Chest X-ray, AP view. Patient: 22 years old, sex F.
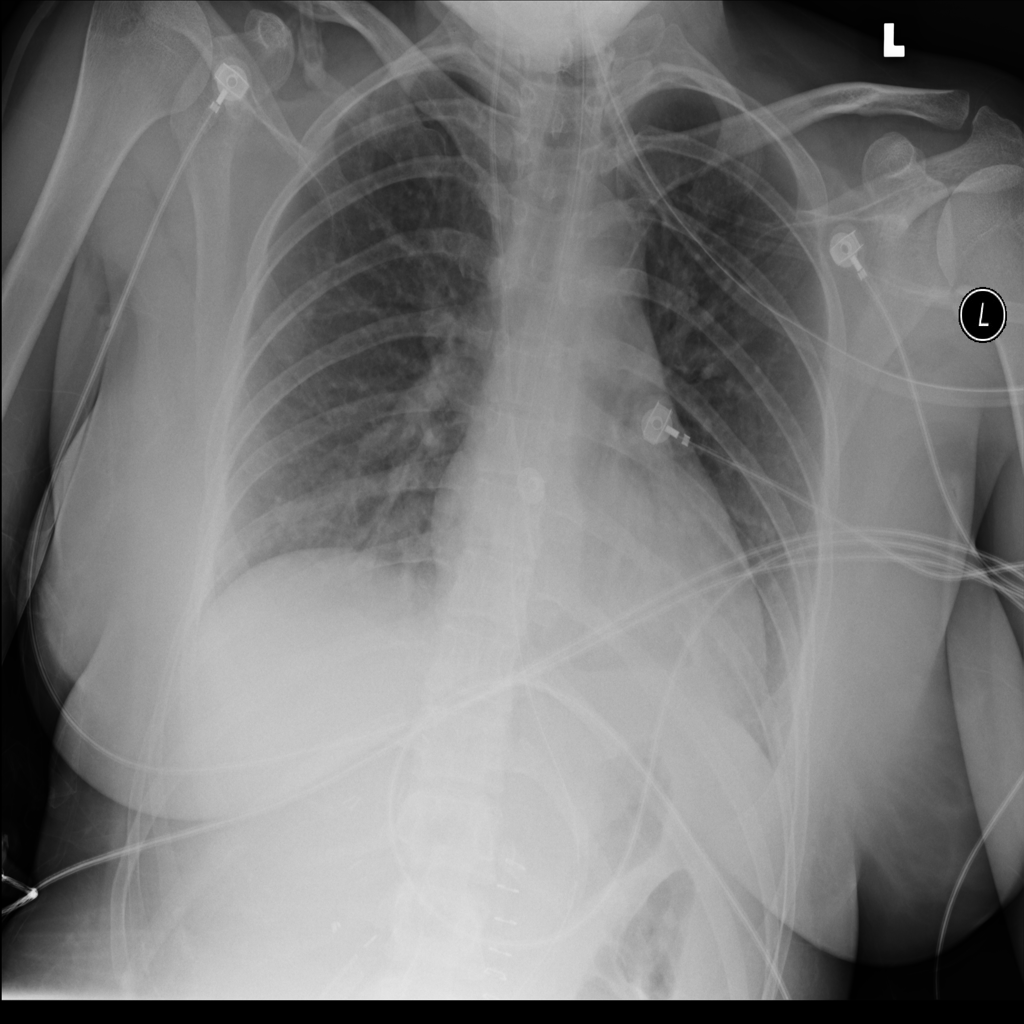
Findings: No Finding